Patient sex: M
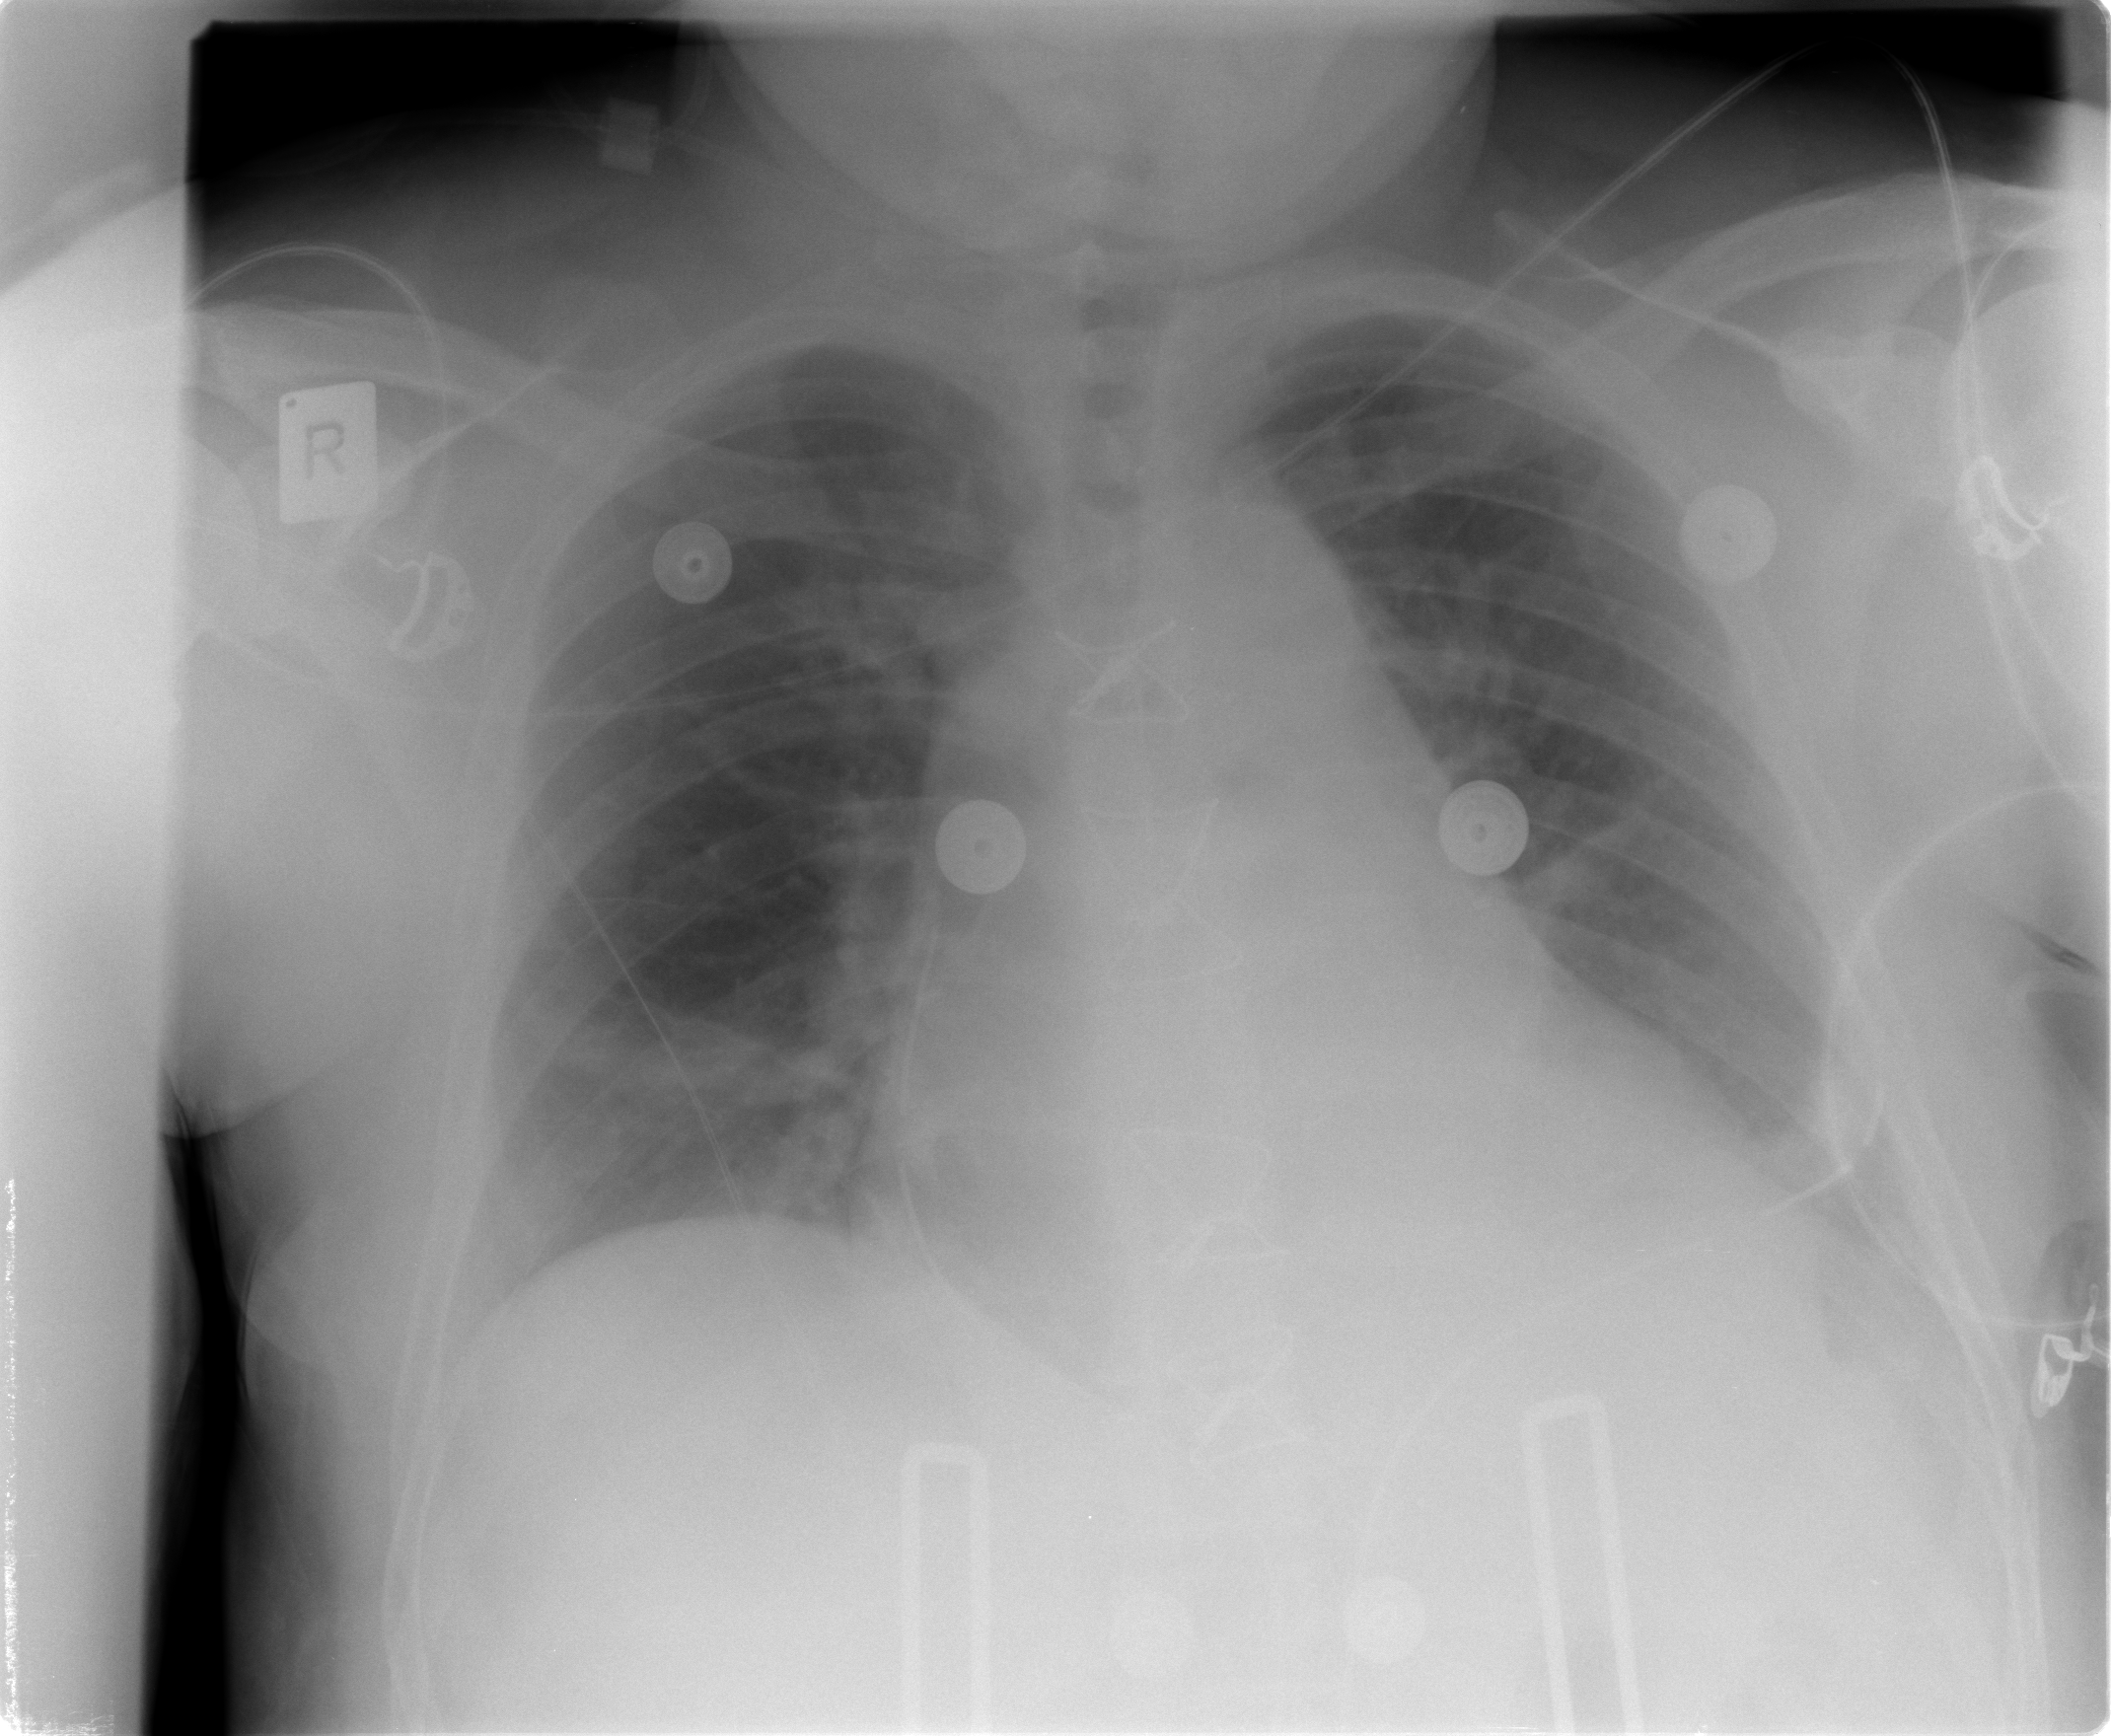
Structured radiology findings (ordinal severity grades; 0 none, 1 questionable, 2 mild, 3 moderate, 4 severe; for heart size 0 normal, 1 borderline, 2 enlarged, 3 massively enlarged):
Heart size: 2
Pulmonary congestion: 2
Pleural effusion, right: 0
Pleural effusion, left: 2
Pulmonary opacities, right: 0
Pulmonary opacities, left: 0
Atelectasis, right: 2
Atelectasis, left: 2